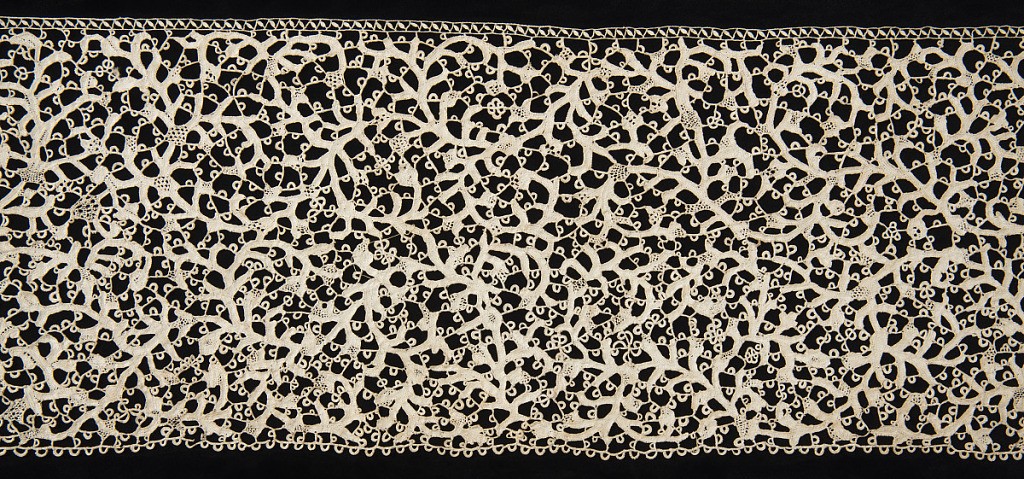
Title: Border
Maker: William A. Clark, American, 1839–1925
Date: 18th century
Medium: linen Technique: needle lace
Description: Straight border of Point Plat, a flat lace with thicker foundation cords, has a scrolling branch-like design sometimes referred to as coralline. Some needle-made filling stitches. Bars are decorated with half circles.